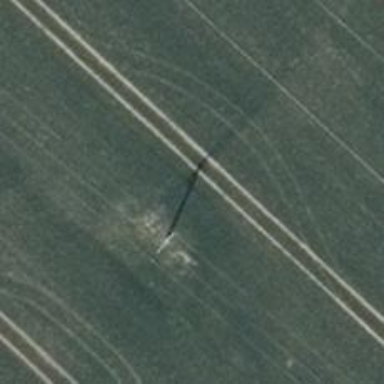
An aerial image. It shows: Power pole.